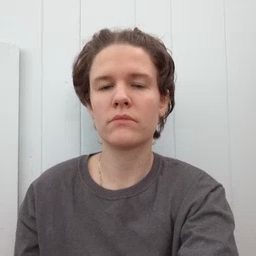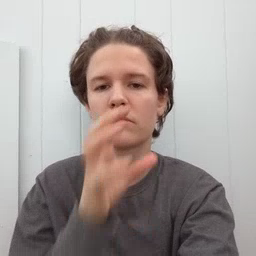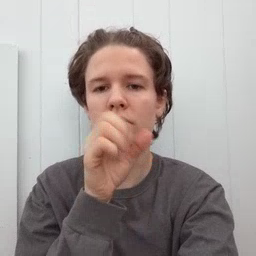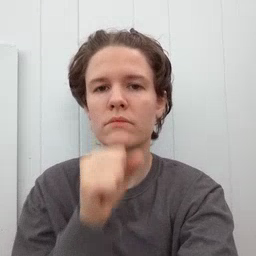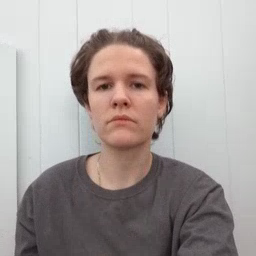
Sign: orange